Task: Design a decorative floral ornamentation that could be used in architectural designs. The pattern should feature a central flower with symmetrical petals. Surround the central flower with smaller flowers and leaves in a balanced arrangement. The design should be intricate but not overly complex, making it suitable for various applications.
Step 688:
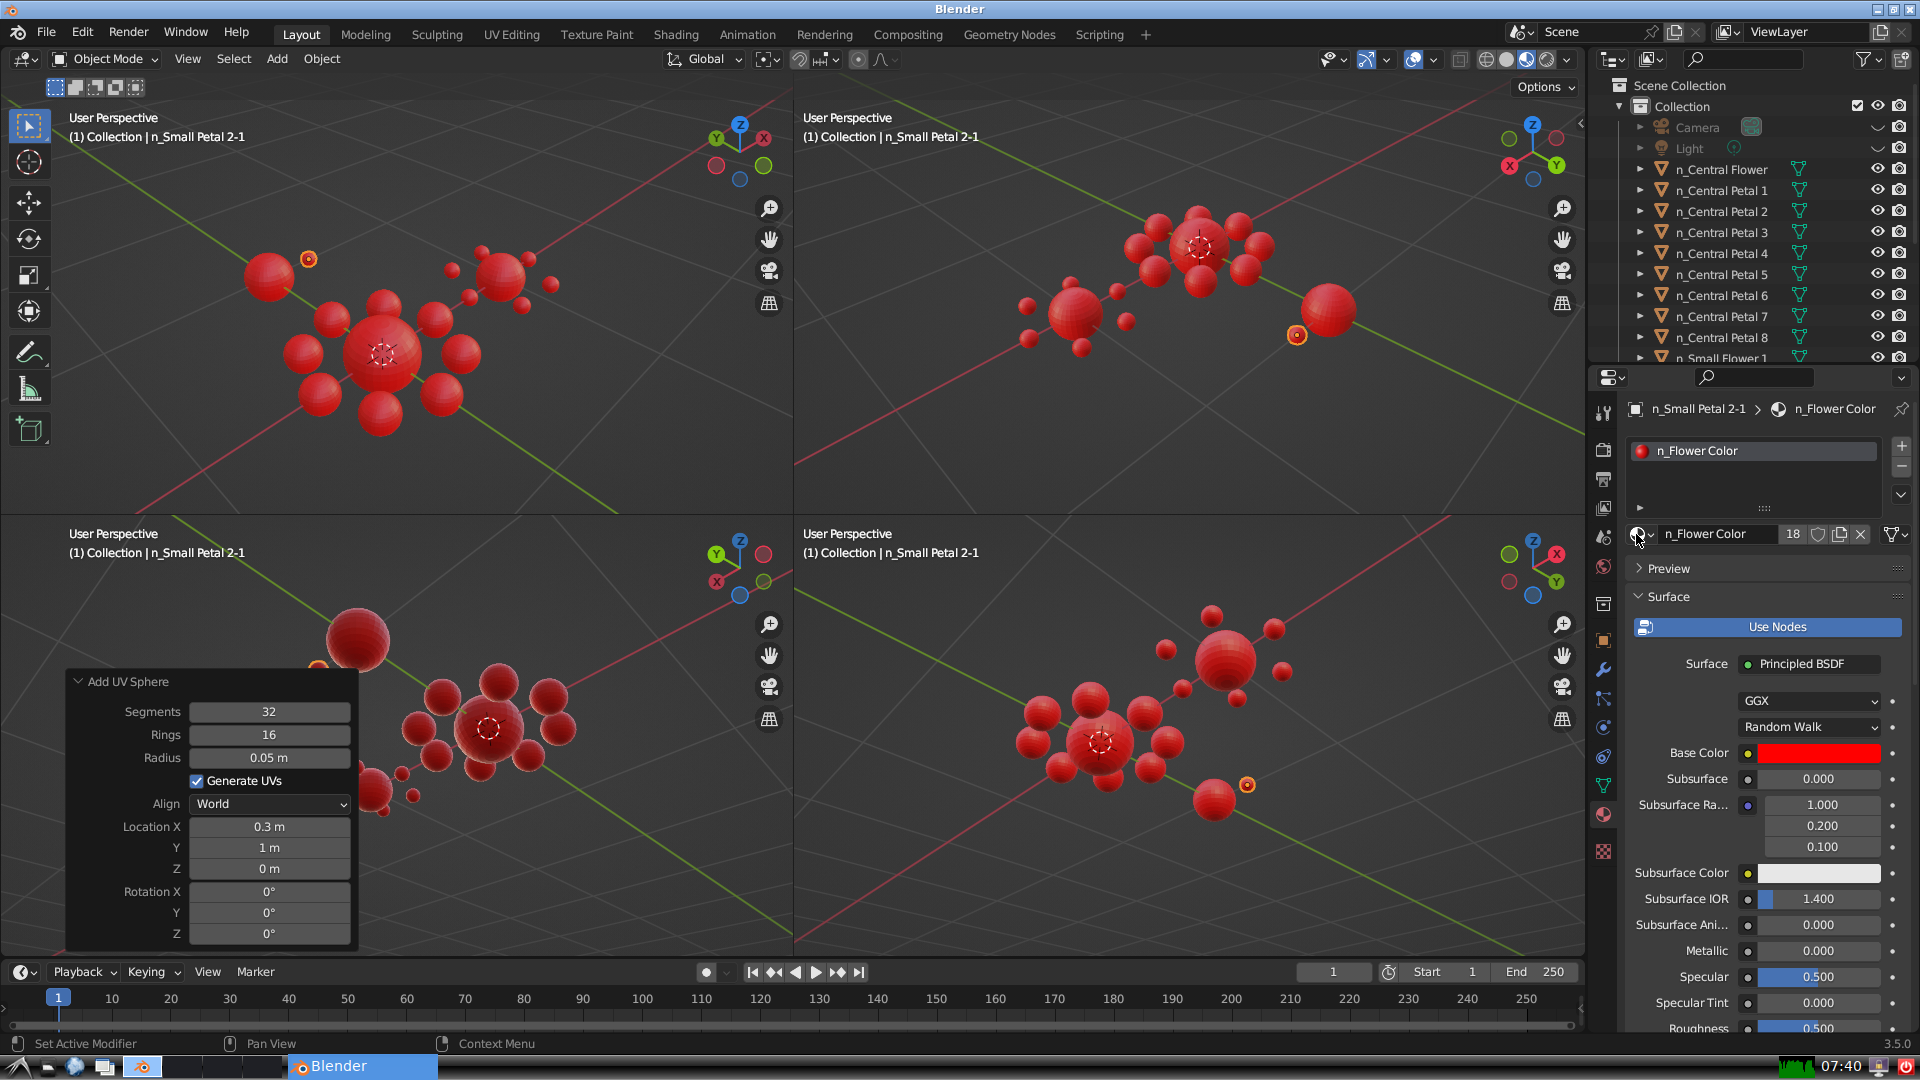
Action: {"mouse_move": [278, 58]}